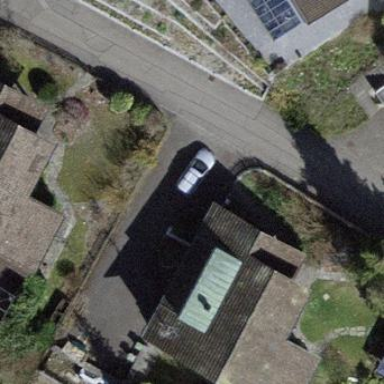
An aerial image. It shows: Building with tiled roof.